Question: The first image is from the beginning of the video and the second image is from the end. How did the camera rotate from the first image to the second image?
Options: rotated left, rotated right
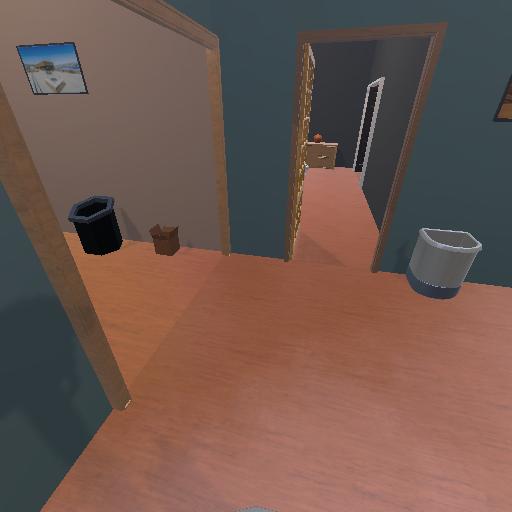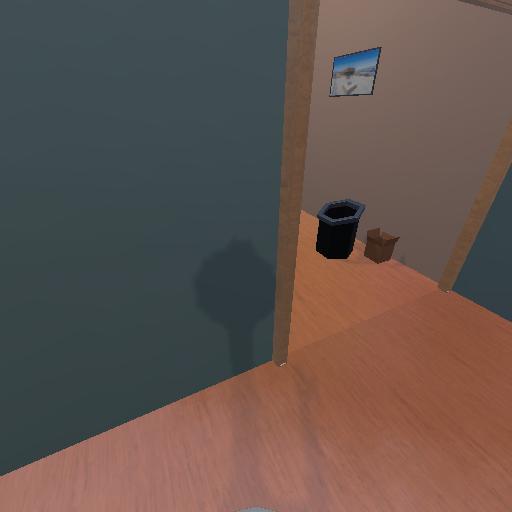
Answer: rotated left